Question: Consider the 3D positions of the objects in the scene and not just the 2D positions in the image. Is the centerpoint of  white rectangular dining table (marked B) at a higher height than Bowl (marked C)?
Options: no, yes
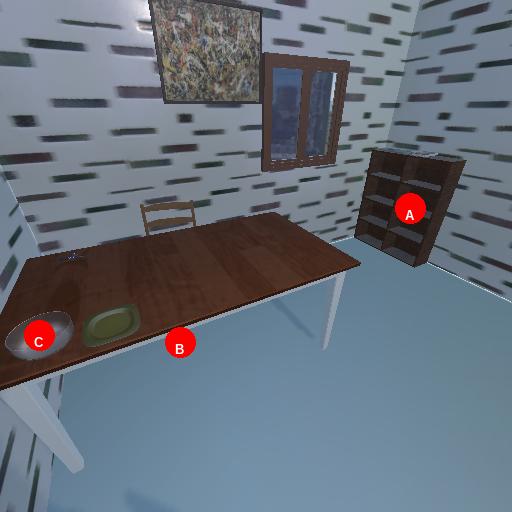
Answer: no